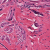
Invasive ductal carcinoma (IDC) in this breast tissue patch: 0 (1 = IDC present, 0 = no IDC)